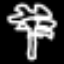
Label: palm tree